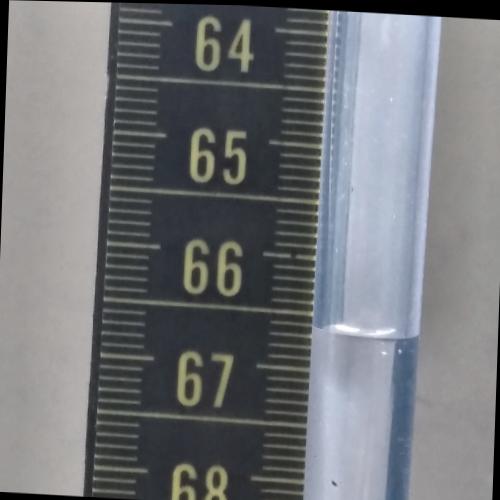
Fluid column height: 66.6 cm